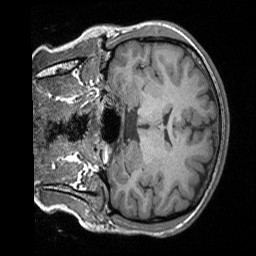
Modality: T1w
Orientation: coronal
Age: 28
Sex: female
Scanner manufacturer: siemens
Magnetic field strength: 3 T
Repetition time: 1.9 s
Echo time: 0.00252 s